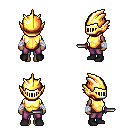
a pixel art fantasy rpg character, female body template, human, dark skin, gold chest armor, magenta pants, green parted hairstyle, gold helm, white cloth bandages, black shoes, dagger, four views (front, back, left, right), 2x2 character sprite sheet, small pixel art, hard edges, no anti-aliasing